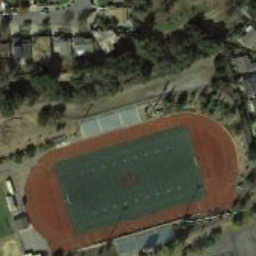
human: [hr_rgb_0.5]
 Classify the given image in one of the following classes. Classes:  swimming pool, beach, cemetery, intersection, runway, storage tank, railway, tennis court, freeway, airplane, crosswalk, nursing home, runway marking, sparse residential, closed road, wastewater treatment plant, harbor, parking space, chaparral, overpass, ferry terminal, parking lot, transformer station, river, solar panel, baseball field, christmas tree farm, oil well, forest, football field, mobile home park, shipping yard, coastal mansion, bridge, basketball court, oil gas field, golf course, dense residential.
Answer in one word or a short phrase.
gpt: football field